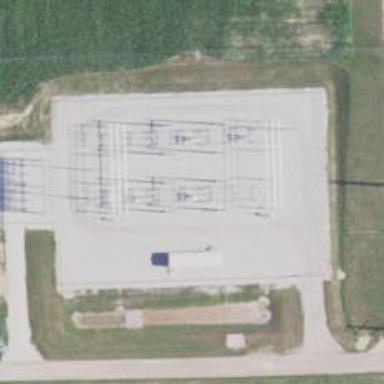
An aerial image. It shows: Switch used for power control.